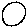
Label: circle